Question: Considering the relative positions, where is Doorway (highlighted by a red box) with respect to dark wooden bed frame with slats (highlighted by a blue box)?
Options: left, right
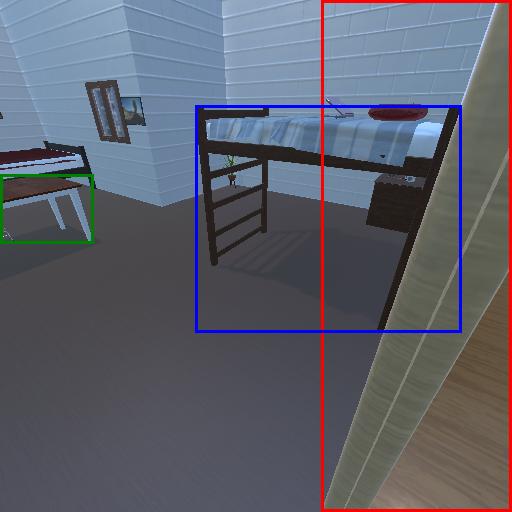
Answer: left